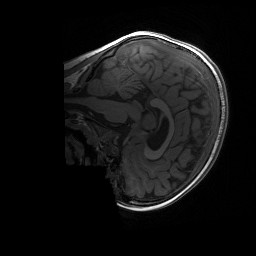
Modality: T1w
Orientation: sagittal
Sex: female
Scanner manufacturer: siemens
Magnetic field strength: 3 T
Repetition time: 1.9 s
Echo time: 0.00243 s